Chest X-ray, PA view. Patient: 64 years old, sex F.
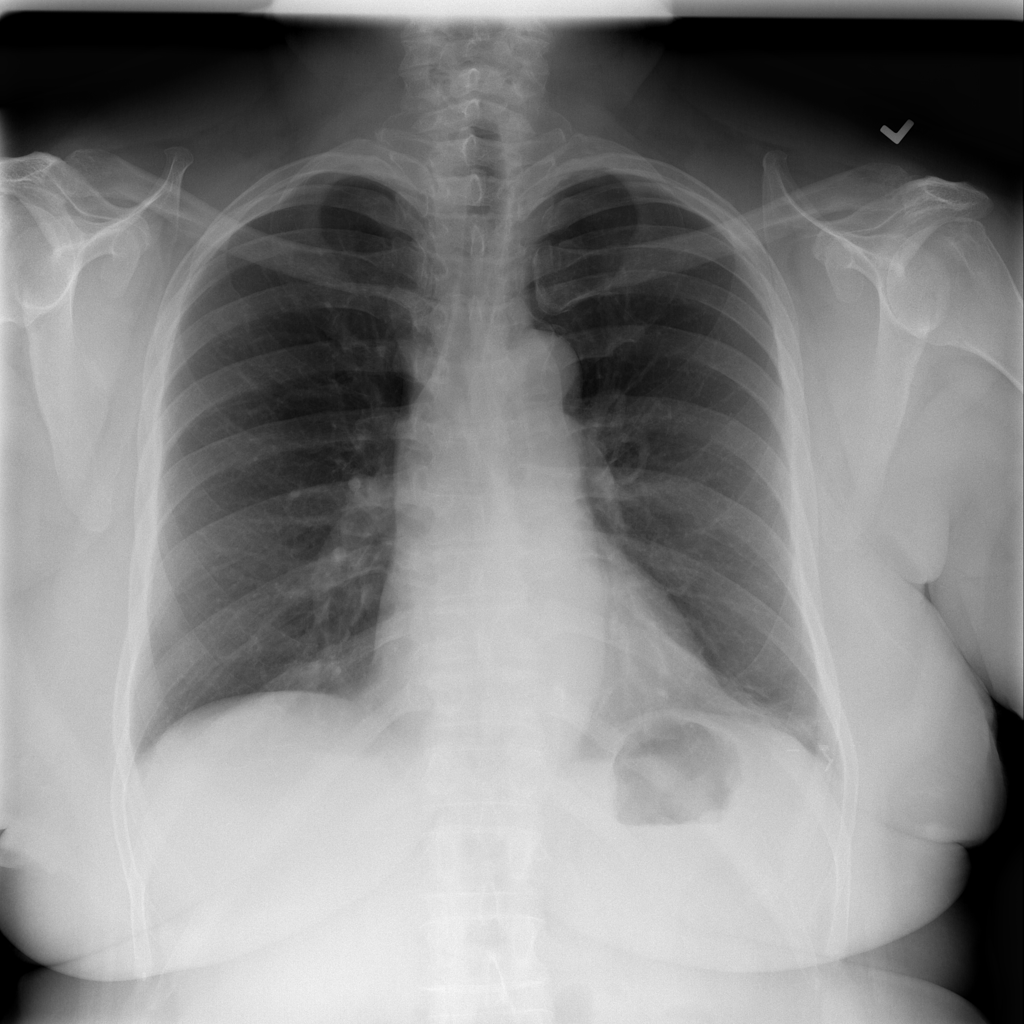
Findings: No Finding